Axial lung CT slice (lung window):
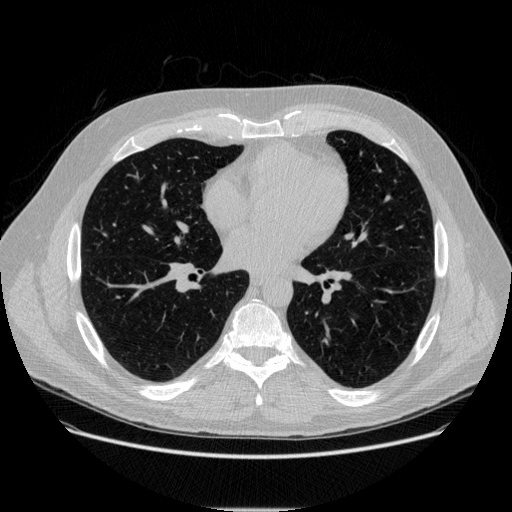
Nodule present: no